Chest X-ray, AP view. Patient: 60 years old, sex M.
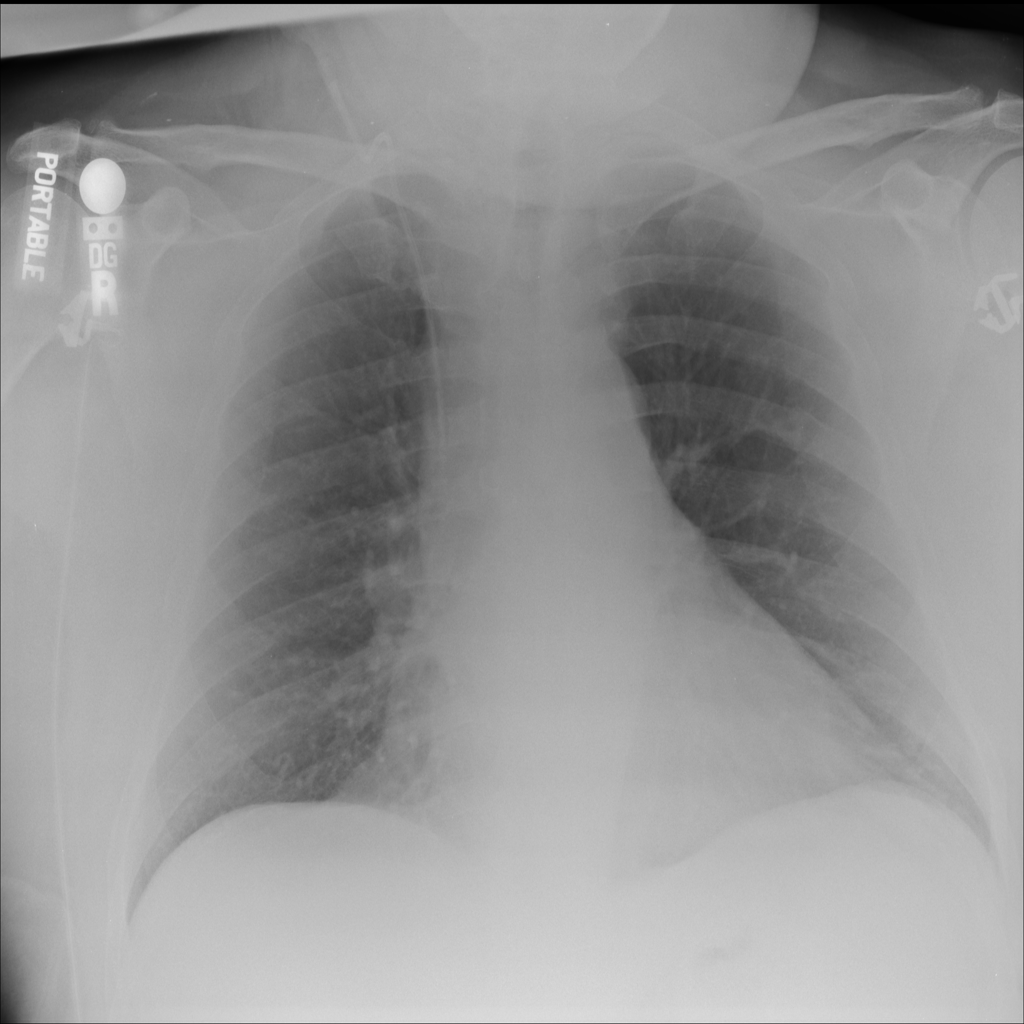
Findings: No Finding